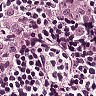
Metastatic tissue present: yes